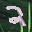
Label: 2